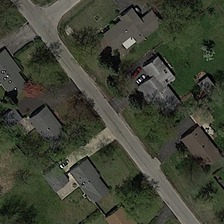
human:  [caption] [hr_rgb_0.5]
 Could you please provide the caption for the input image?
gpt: on both sides of the road are rows of houses .

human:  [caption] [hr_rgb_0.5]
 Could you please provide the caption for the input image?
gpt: on both sides of the road are rows of houses .

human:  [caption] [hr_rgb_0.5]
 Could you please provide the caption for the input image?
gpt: on both sides of the road are rows of houses .

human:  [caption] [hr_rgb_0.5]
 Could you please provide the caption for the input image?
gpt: on both sides of the road are rows of houses .

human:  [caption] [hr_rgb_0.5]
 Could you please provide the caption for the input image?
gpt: on both sides of the road are rows of houses .